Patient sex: M
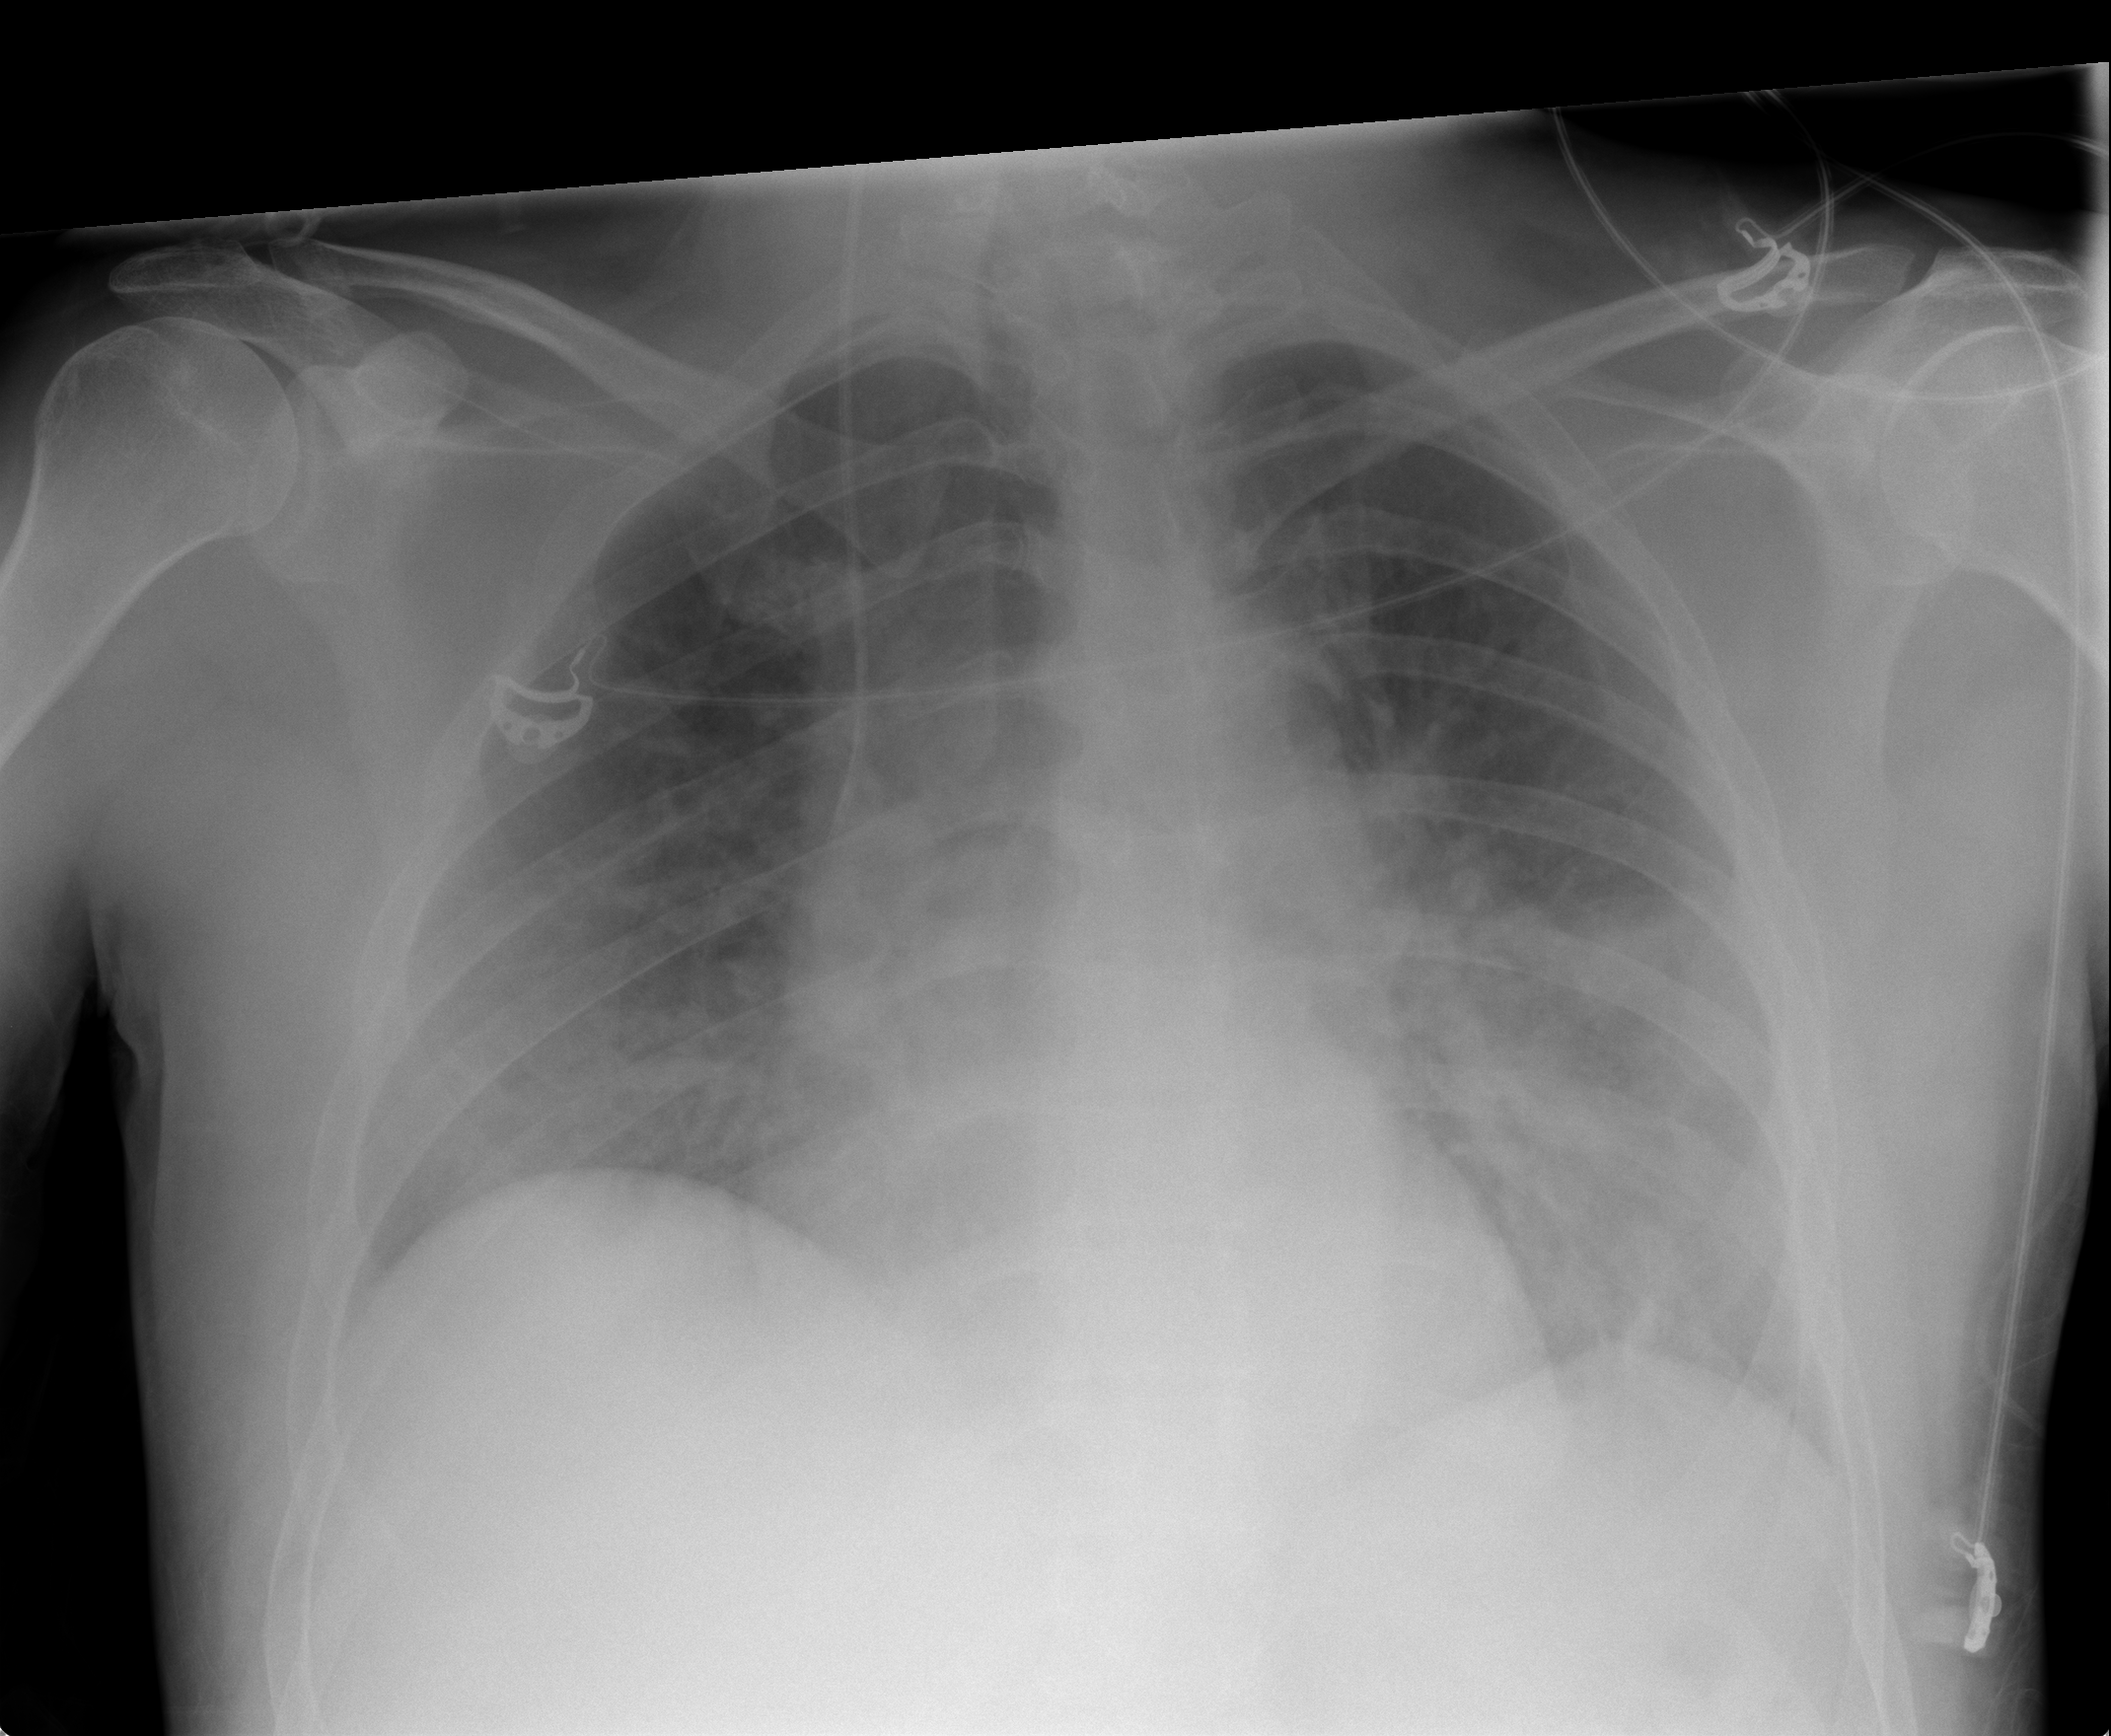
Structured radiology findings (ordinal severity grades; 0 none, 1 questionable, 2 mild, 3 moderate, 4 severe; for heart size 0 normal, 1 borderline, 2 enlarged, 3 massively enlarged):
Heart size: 0
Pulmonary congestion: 0
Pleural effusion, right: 1
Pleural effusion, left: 1
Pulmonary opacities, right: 2
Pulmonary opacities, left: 2
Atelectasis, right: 2
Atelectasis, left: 2